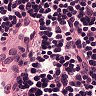
Metastatic tissue present: no